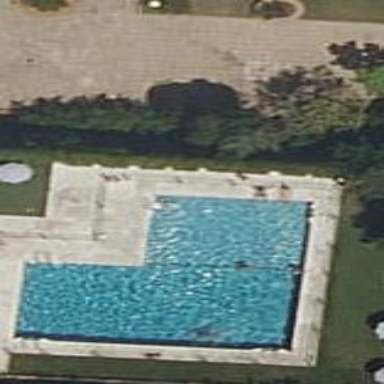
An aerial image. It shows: Swimming pool located in leisure land.